Question: I am developing WPF application in which there is datagridview.
When to navigate records vertically i use down key, it automatically changes the horizontal scroll also.
Datagrid is as follows:
'''
<Custom:DataGrid x:Name="dataGridResults" Margin="33.183,73.372,8,45.742" MouseLeftButtonUp="dgdGlobal_MouseLeftButtonUp"
Background="#FF222E44" Foreground="#FF97B2CF" Style="{DynamicResource DataGridStyle1}"
RowHeaderStyle="{DynamicResource DataGridRowHeaderStyle1}" ColumnHeaderStyle="{DynamicResource DataGridColumnHeaderStyle1}"
RowStyle="{DynamicResource DataGridRowStyleAuto}" ItemsPanel="{DynamicResource ItemsPanelTemplate1}"
CellStyle="{DynamicResource DataGridCellStyleGreen}"
VerticalGridLinesBrush="{x:Null}" RowBackground="#FFC71919" HorizontalGridLinesBrush="{x:Null}"
KeyUp="dgdGlobal_KeyUp" DataContext="{Binding}" AllowDrop="True" Drop="dataGridResults_Drop"
MouseDoubleClick="dataGridResults_MouseDoubleClick" PreviewMouseLeftButtonDown="dataGridResults_PreviewMouseLeftButtonDown"
MouseMove="dataGridResults_MouseMove" MouseRightButtonUp="dataGridResults_MouseRightButtonUp"
SelectionChanged="dgdGlobal_SelectionChanged" MouseWheel="dataGridResults_MouseWheel"
AutoGeneratedColumns="dataGridResults_AutoGeneratedColumns" ColumnReordered="dataGridResults_ColumnReordered"
FontFamily="Segoe UI" GridLinesVisibility="None" ScrollViewer.CanContentScroll="True"
FocusVisualStyle= "{x:Null}" MouseEnter="dataGridResults_MouseOver" Sorting="dataGridResults_Sorting" PreviewKeyDown="dgdGlobal_KeyDown" KeyDown="dgdGlobal_KeyDown" AreRowDetailsFrozen="True" HeadersVisibility="None" LoadingRow="dataGridResults_LoadingRow" EnableColumnVirtualization="True" IsReadOnly="True" RenderTransformOrigin="0.5,0.5" Grid.Row="1" Height="Auto" VirtualizingStackPanel.IsVirtualizing="True" VirtualizingStackPanel.VirtualizationMode="Recycling" d:IsHidden="True" ScrollViewer.ScrollChanged="dataGridResults_ScrollChanged" >
<Custom:DataGrid.RenderTransform>
<TransformGroup>
<ScaleTransform/>
<SkewTransform/>
<RotateTransform/>
<TranslateTransform/>
</TransformGroup>
</Custom:DataGrid.RenderTransform>
<Custom:DataGrid.BindingGroup>
<BindingGroup/>
</Custom:DataGrid.BindingGroup>
</Custom:DataGrid>
'''
Is there any attribute or piece of code needed to add?
Please help me.
EDIT:

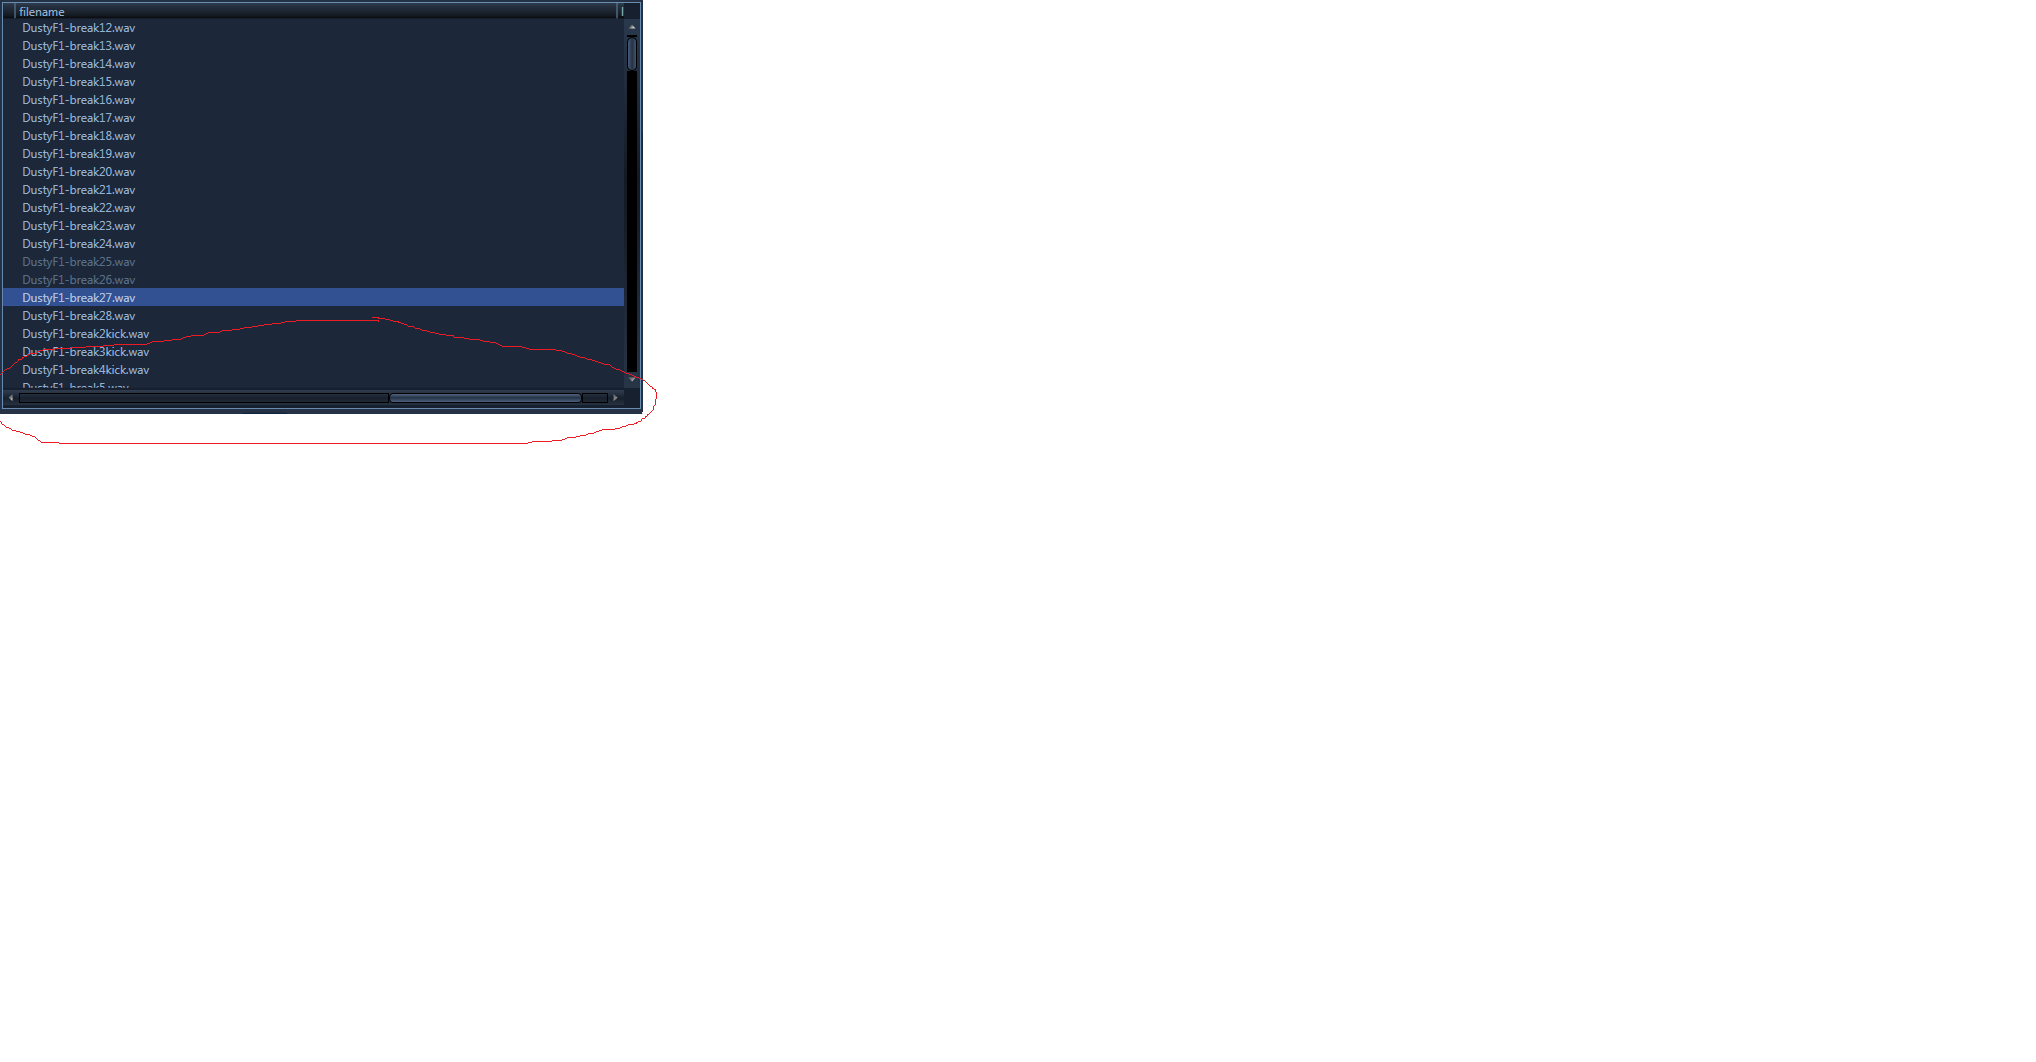
Answer: I refered this answer:
<URL>
Just pasted the code below in scp_RequestBringIntoView:
'''
if (mainDataGrid.Items.Count > 0)
{
var border = VisualTreeHelper.GetChild(mainDataGrid, 0) as Decorator;
if (border != null)
{
var scroll = border.Child as ScrollViewer;
if (scroll != null) scroll.ScrollToEnd();
}
}
'''
This piece of code helped me a lot.